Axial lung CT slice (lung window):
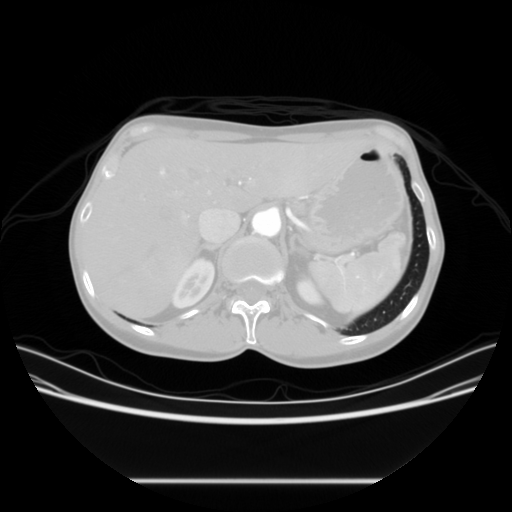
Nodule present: no